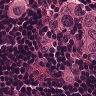
Metastatic tissue present: yes